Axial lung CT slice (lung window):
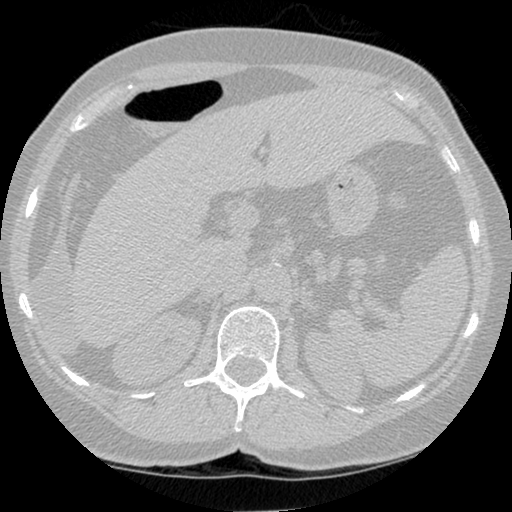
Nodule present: no